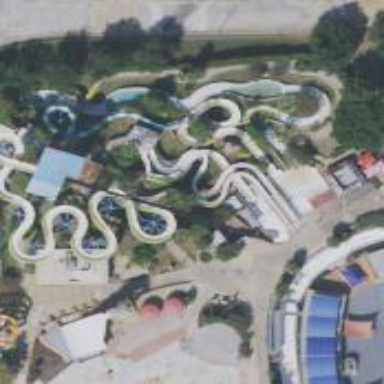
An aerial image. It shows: Water slide attraction.